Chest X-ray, PA view. Patient: 55 years old, sex M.
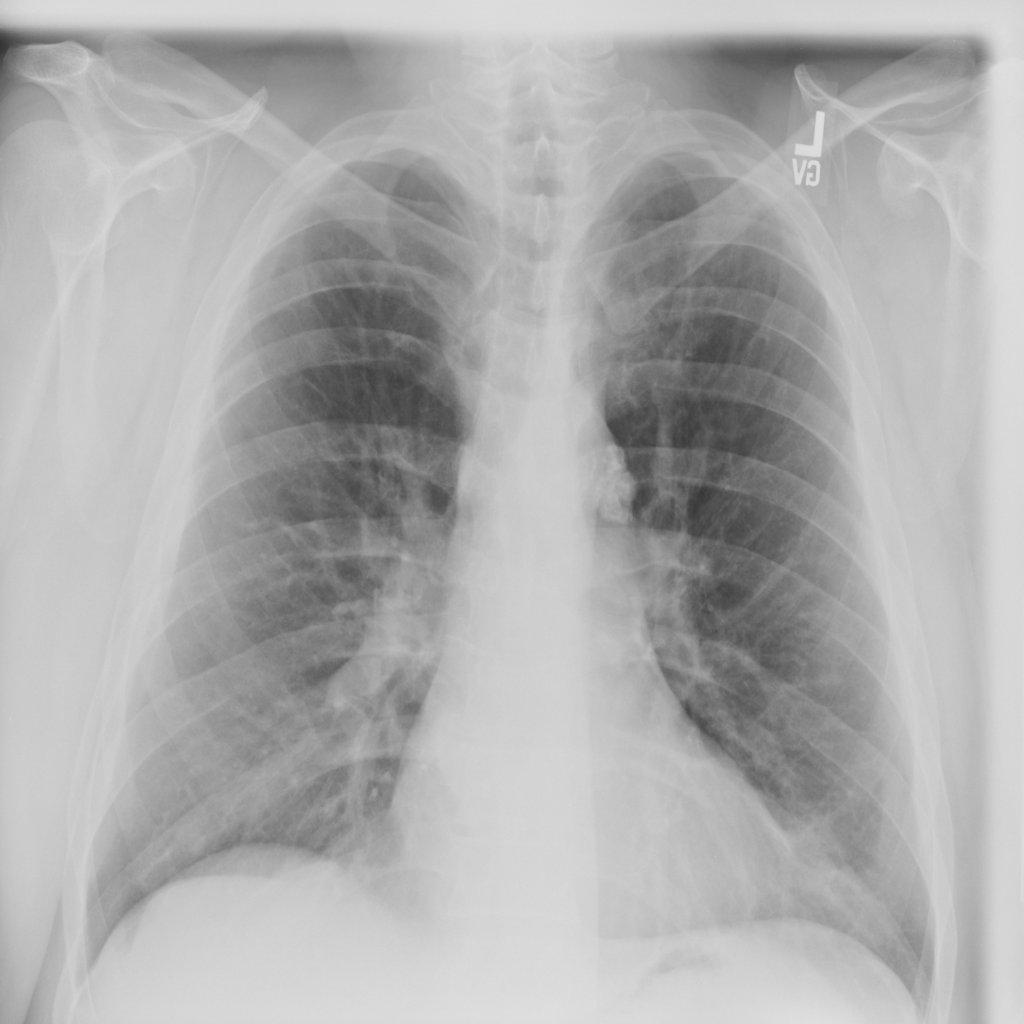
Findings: Emphysema, Pleural_Thickening